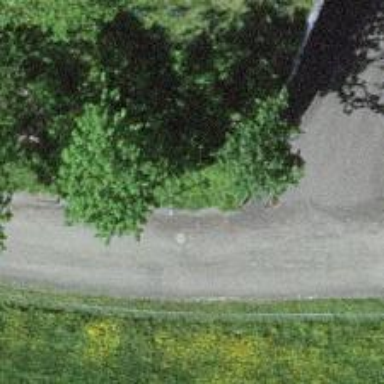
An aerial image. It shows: Street lamp support.